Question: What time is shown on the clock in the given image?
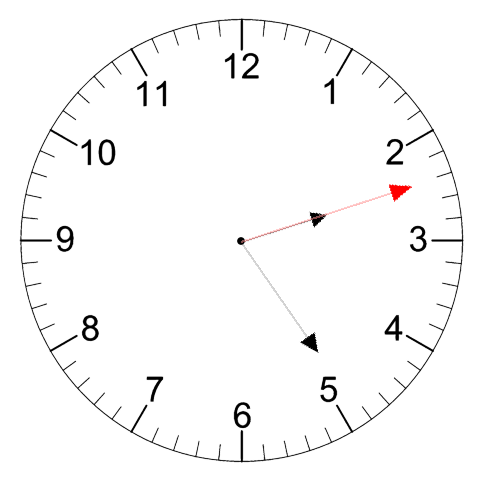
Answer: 02:24:12